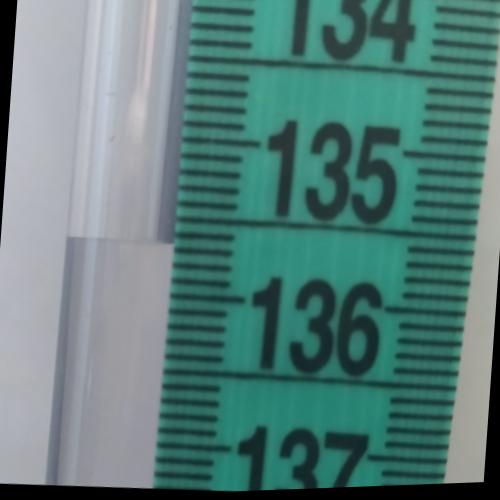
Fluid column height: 135.7 cm